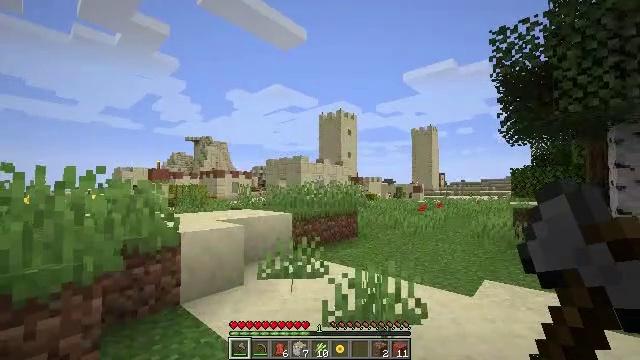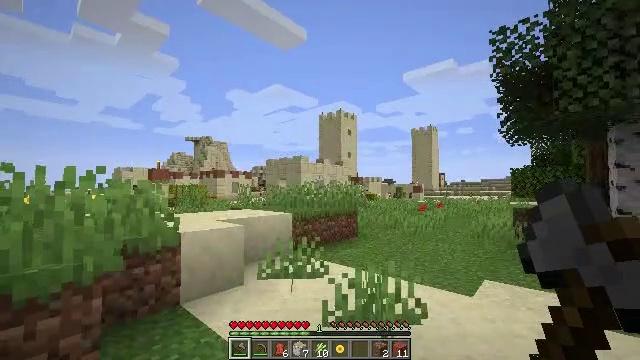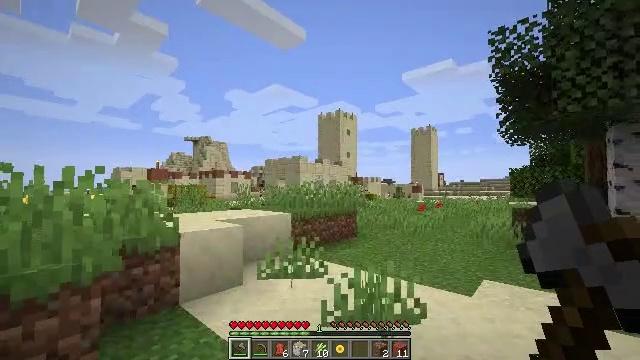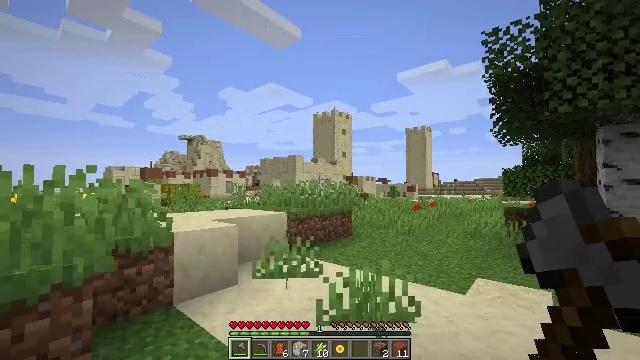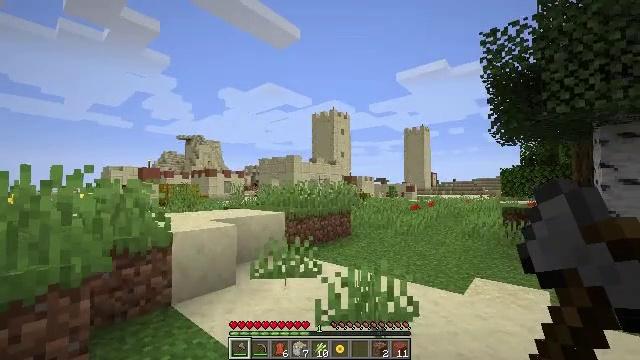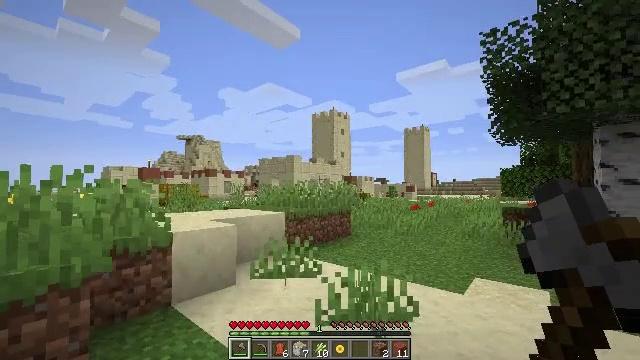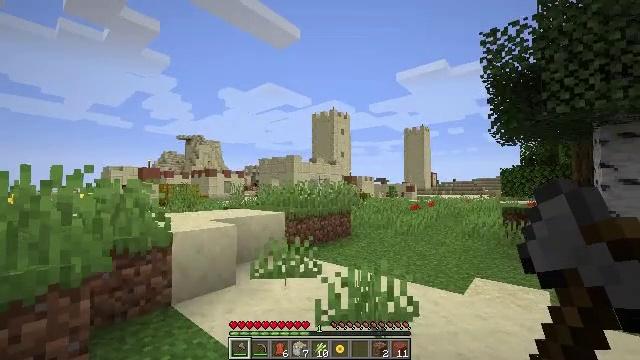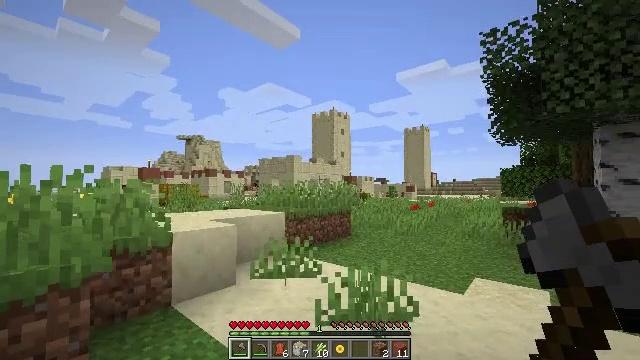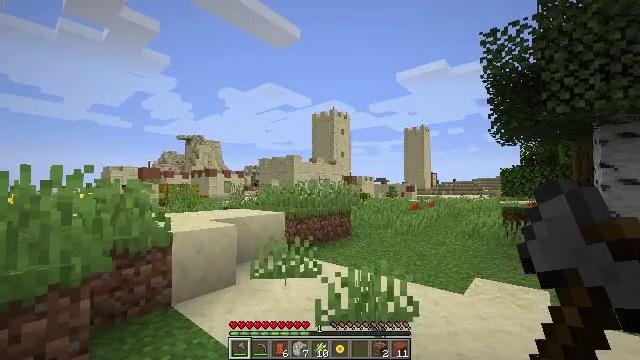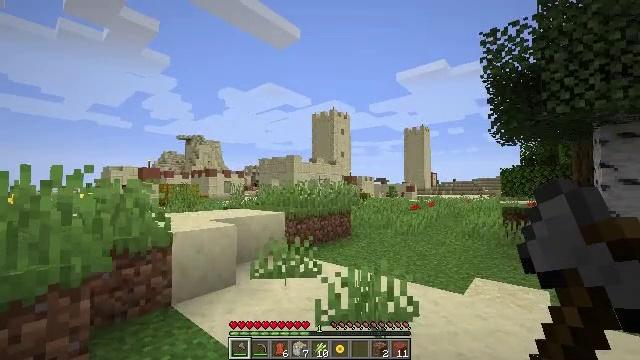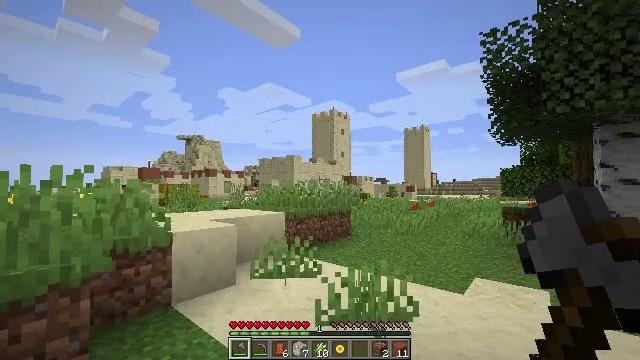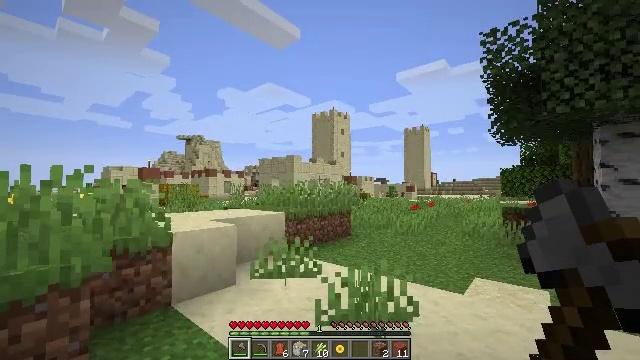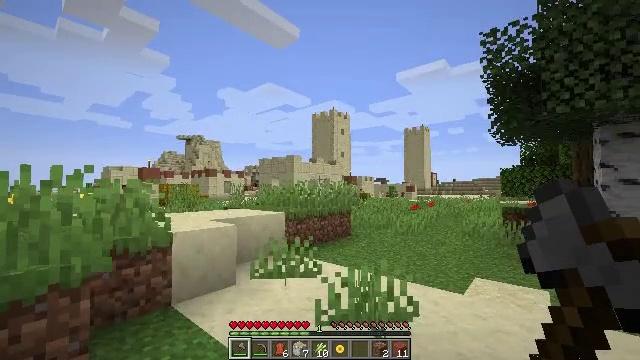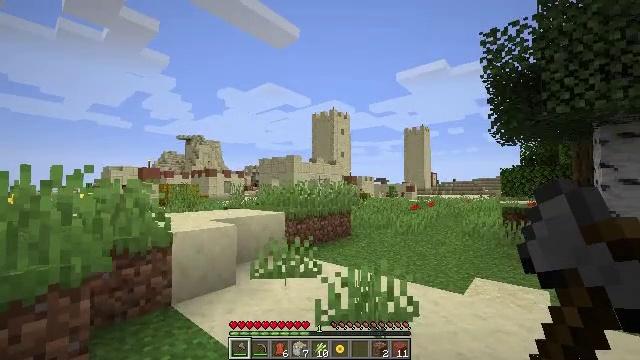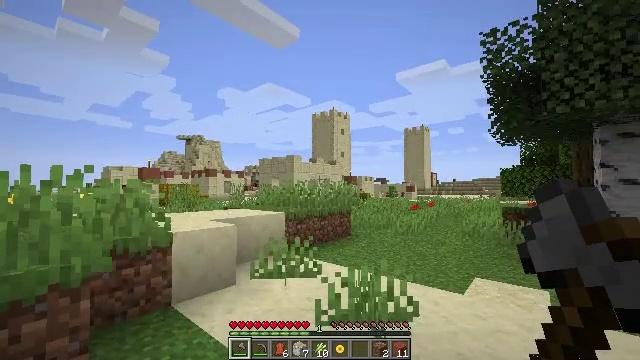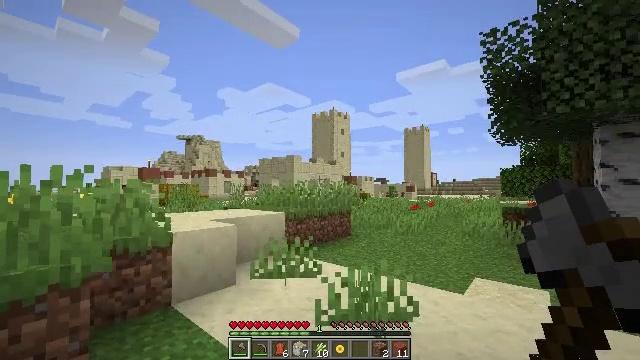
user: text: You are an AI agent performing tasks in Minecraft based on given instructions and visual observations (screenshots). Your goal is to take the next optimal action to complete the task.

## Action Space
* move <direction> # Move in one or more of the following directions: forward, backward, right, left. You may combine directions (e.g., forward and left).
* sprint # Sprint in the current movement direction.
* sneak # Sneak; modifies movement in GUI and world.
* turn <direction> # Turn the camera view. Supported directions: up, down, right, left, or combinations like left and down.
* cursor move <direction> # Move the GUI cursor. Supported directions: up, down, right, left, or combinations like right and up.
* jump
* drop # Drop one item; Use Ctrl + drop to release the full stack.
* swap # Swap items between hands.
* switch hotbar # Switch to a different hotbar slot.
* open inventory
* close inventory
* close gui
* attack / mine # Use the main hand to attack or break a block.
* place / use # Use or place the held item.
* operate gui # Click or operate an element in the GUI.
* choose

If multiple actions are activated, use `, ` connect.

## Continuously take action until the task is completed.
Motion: motion action
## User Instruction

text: Chop down the birch log.
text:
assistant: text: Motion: no_op
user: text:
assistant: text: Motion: no_op
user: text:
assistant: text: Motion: turn right
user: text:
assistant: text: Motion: no_op
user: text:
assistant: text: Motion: no_op
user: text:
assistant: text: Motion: no_op
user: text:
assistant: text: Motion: no_op
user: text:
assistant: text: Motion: no_op
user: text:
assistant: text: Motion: no_op
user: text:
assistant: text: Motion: no_op
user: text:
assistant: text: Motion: no_op
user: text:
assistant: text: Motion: no_op
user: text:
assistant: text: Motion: no_op
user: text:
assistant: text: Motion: no_op
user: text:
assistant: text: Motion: no_op
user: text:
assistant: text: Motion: turn right
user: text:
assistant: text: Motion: turn right
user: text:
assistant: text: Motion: turn right
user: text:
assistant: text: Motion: turn right
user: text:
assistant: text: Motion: no_op
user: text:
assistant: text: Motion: no_op
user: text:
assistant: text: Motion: no_op
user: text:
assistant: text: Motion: no_op
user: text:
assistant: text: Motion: no_op
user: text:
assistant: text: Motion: no_op
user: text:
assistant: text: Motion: no_op
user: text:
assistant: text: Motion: turn right and up
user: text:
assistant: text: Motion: turn right
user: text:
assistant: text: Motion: turn right and down
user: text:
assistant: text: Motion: no_op